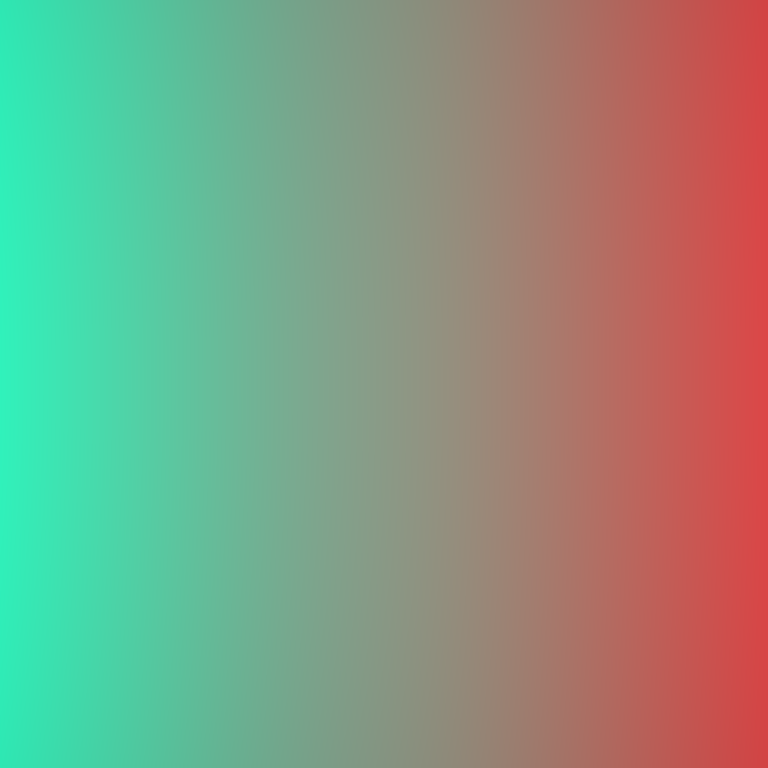
Abstract light effect, smooth gradient from teal to red, calm atmosphere, soft blend, no room, no furniture, no objects.